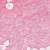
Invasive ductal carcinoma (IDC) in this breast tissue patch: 0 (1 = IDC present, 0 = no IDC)